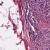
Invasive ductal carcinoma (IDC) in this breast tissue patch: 1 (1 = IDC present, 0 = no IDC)